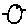
Label: bird